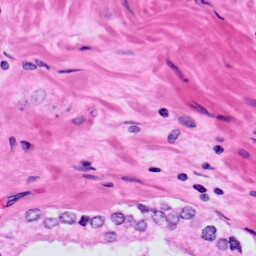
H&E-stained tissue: Prostate